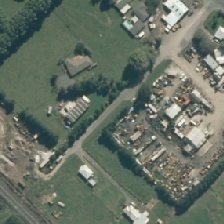
Land cover: urban_build_up